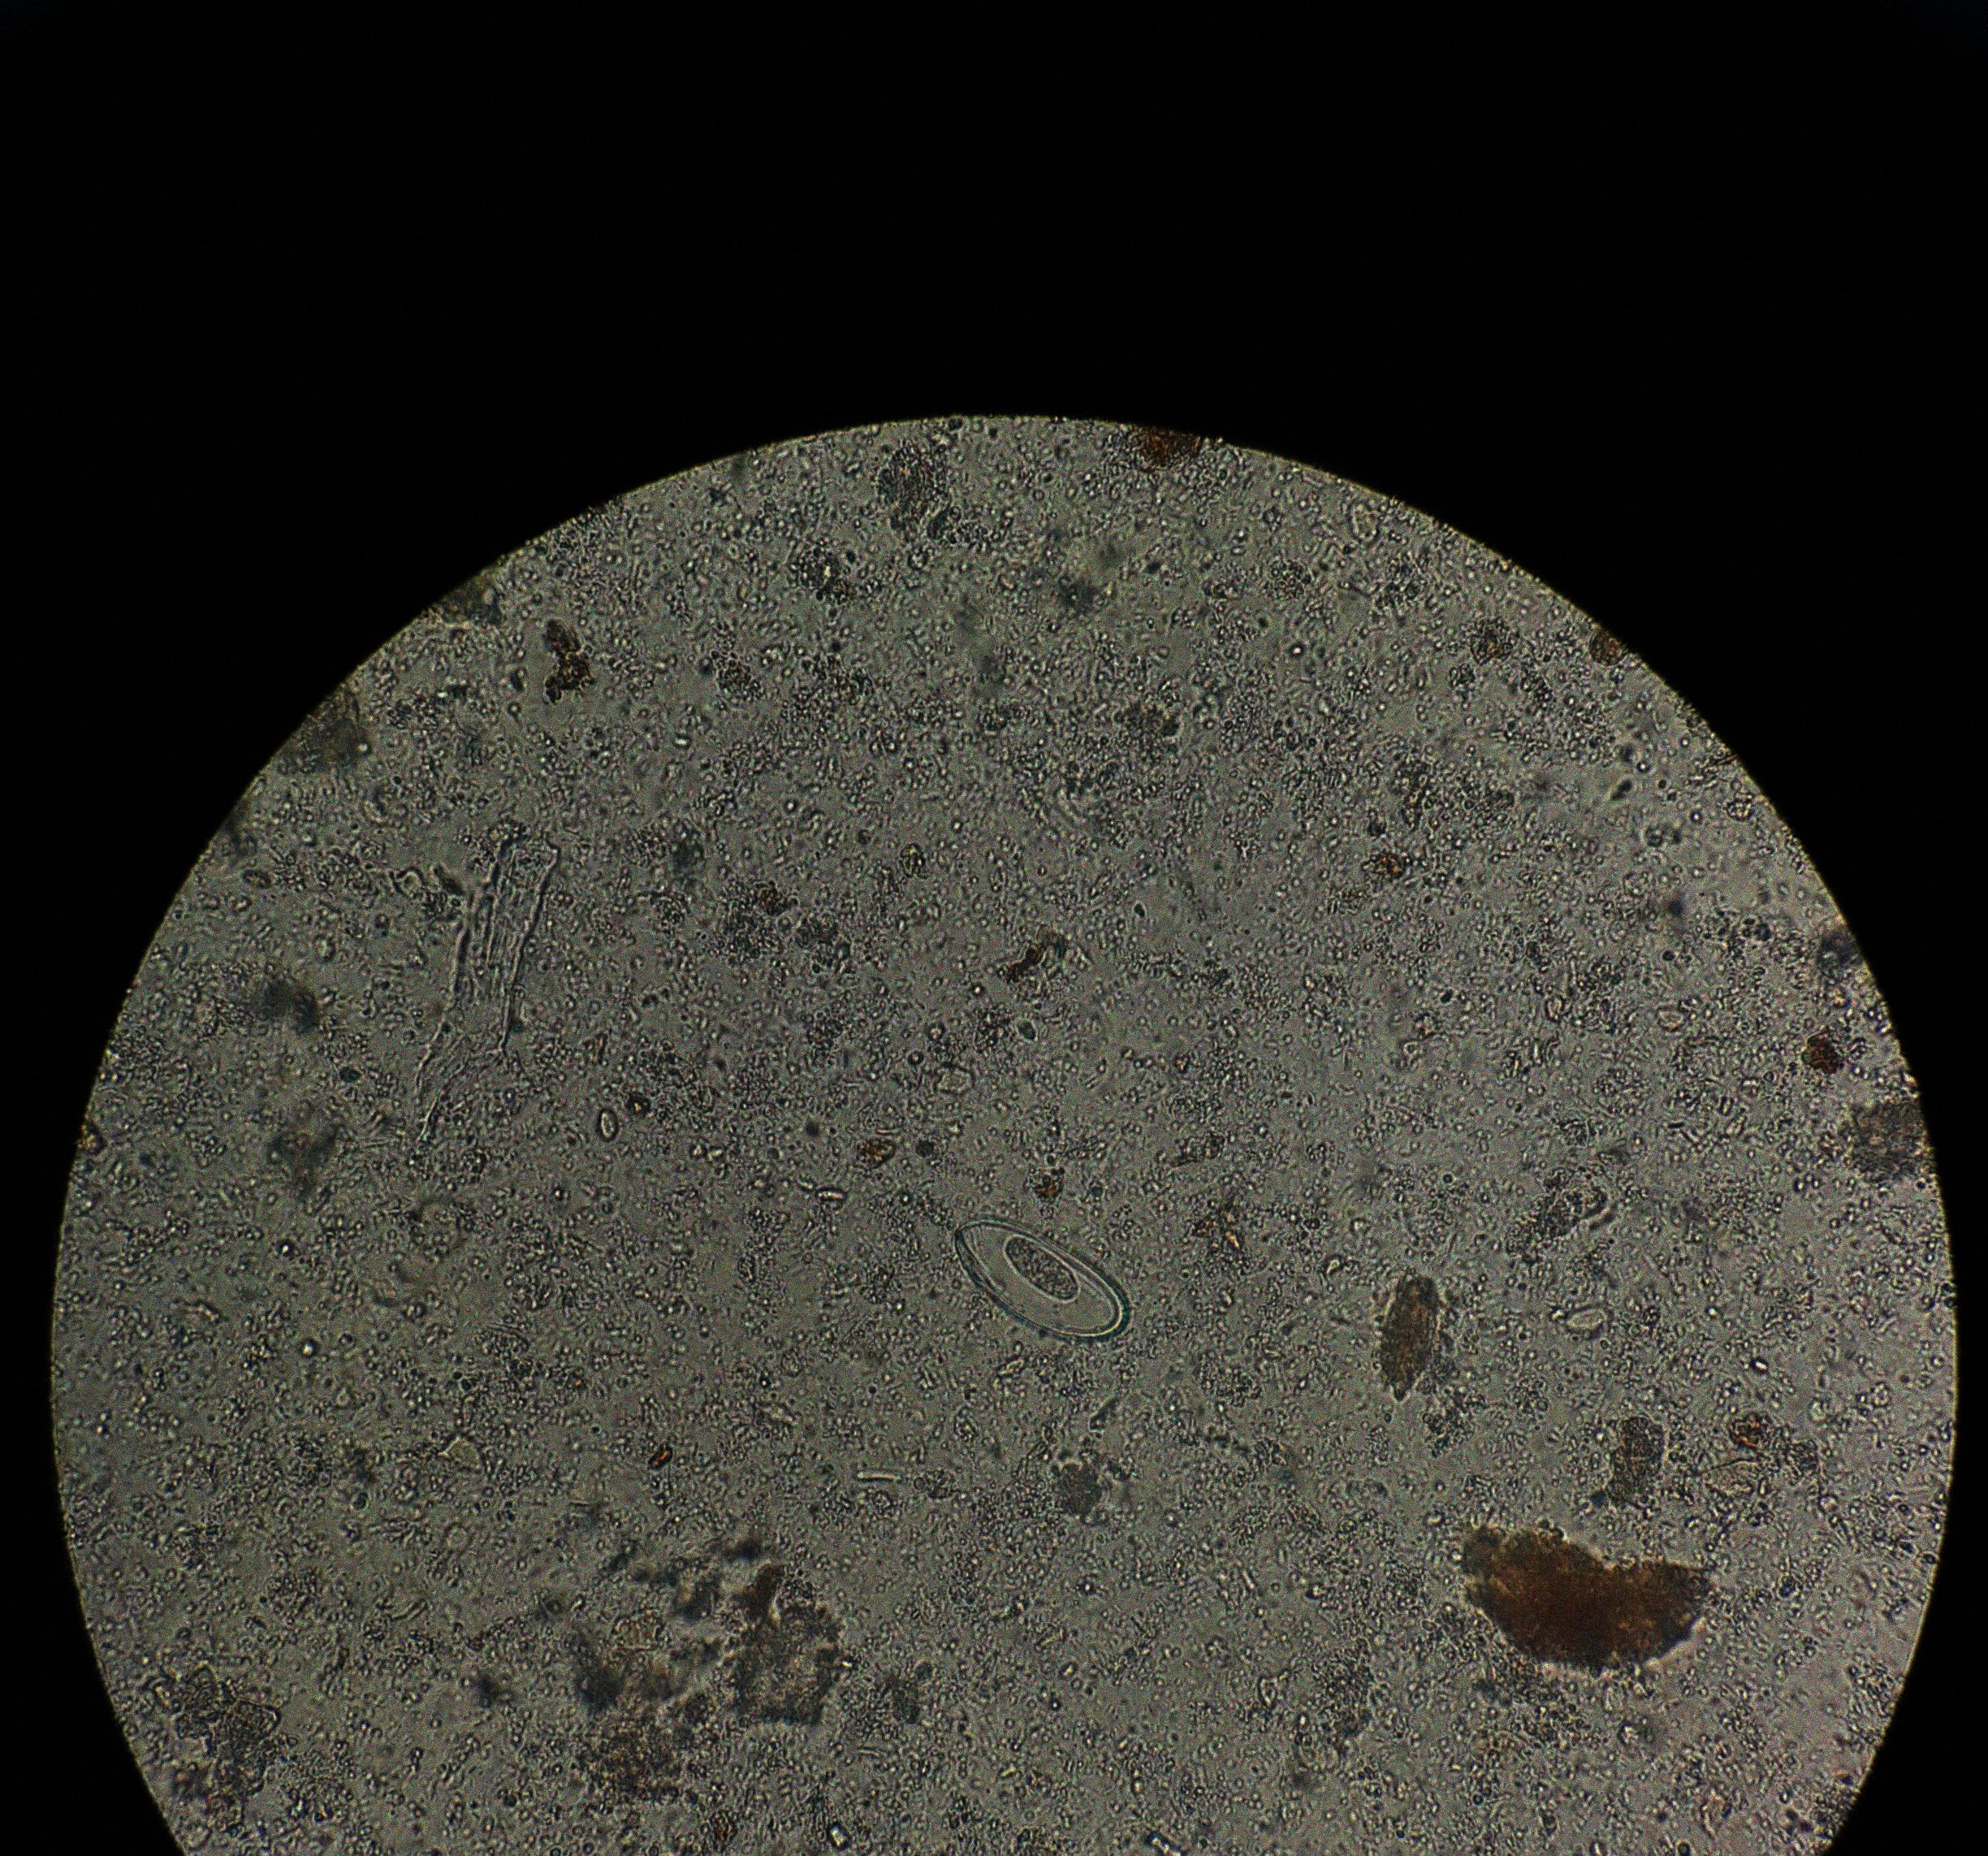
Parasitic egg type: Enterobius vermicularis